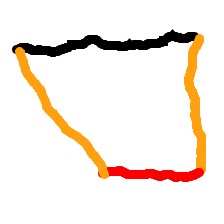
Shape: trapezoid